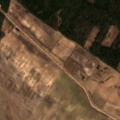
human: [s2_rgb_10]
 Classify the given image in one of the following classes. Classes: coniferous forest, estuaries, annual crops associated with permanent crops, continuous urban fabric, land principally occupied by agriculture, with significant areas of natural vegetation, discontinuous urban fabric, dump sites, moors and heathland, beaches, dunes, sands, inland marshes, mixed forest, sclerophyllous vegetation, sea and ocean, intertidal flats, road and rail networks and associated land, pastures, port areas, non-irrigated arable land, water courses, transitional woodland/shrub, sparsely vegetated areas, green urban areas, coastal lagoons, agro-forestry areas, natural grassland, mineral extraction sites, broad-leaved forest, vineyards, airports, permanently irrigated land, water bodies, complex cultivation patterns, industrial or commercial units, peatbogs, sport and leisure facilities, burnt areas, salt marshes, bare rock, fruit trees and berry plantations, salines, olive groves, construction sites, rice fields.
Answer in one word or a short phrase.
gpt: non-irrigated arable land, pastures, mixed forest